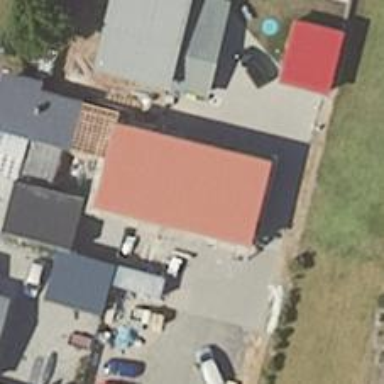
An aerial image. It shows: Car repair shop.